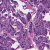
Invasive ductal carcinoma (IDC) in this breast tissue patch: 1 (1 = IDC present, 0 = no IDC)